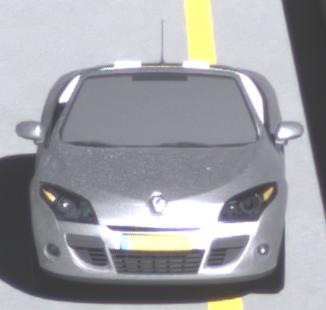
Make: Renault
Model: Mégane Coupé-Cabriolet 1.6 16V 110
Detailed model: Mégane (III) Coupé-Cabriolet
Model produced from: 2010/06
Model produced until: 2013/03
Doors: 2
Color: white
Road condition: dry road
Daytime: midday
Contrast: high contrast